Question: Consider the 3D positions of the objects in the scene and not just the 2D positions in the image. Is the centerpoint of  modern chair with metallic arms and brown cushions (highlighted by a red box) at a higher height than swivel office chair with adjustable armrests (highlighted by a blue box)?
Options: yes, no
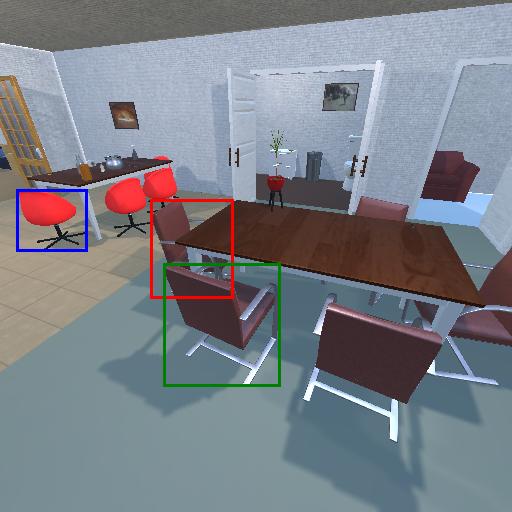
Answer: yes